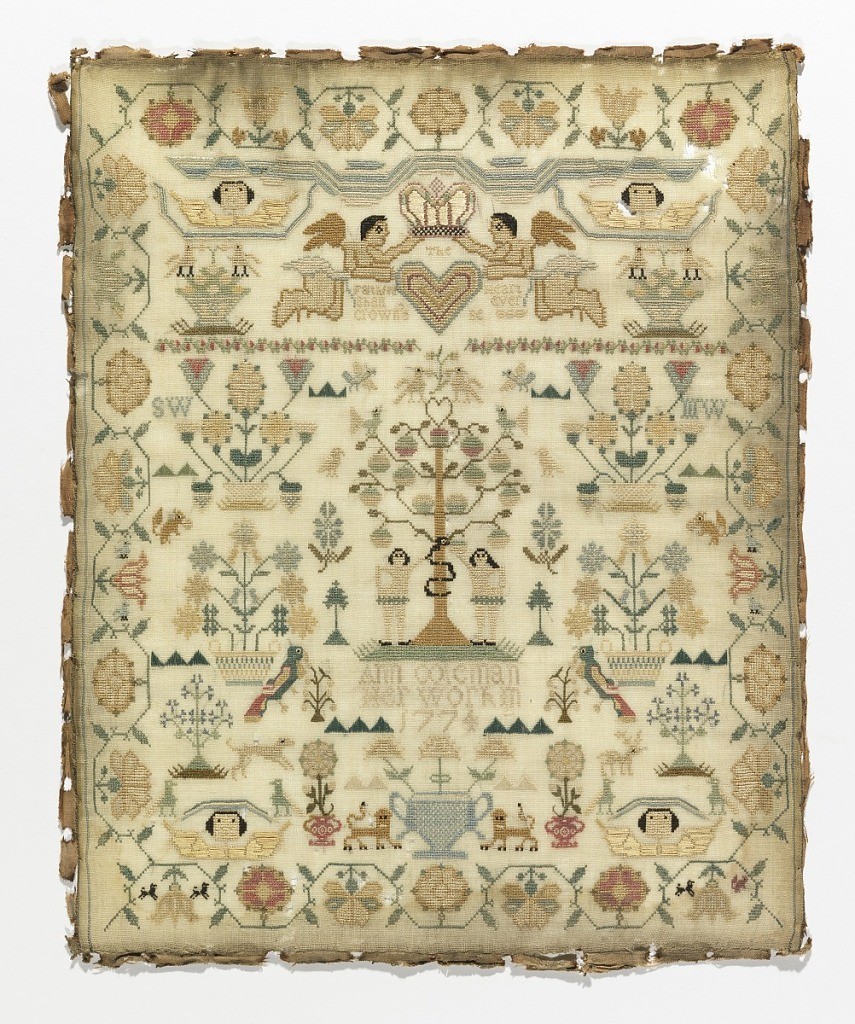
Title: Sampler
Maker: Ann Coleman, English
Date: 1774
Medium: silk embroidery on wool foundation Technique: embroidered in cross, satin, eyelet, tent, and half cross stitches on plain weave foundation
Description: Within a curving floral border, two angels holding a crown over a heart with text "the faithful heart shall ever crowned be."  Then isolated floral and animal motifs including Adam and Eve.